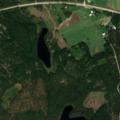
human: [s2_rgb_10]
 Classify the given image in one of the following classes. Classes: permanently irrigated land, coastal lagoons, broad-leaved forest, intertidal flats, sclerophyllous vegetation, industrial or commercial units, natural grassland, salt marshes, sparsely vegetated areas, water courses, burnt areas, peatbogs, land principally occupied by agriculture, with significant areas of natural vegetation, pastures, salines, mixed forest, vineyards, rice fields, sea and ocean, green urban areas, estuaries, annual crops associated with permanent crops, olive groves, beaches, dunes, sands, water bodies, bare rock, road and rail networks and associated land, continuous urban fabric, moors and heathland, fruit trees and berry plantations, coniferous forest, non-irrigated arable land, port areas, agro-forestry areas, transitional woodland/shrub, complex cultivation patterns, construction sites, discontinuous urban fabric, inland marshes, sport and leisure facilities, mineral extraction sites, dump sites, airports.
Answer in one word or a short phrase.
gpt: non-irrigated arable land, land principally occupied by agriculture, with significant areas of natural vegetation, coniferous forest, transitional woodland/shrub